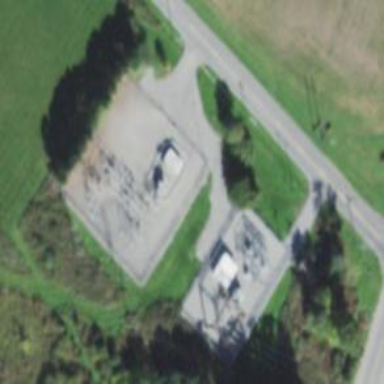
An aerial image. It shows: Power substation.